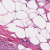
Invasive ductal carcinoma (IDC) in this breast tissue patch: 0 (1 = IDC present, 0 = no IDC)